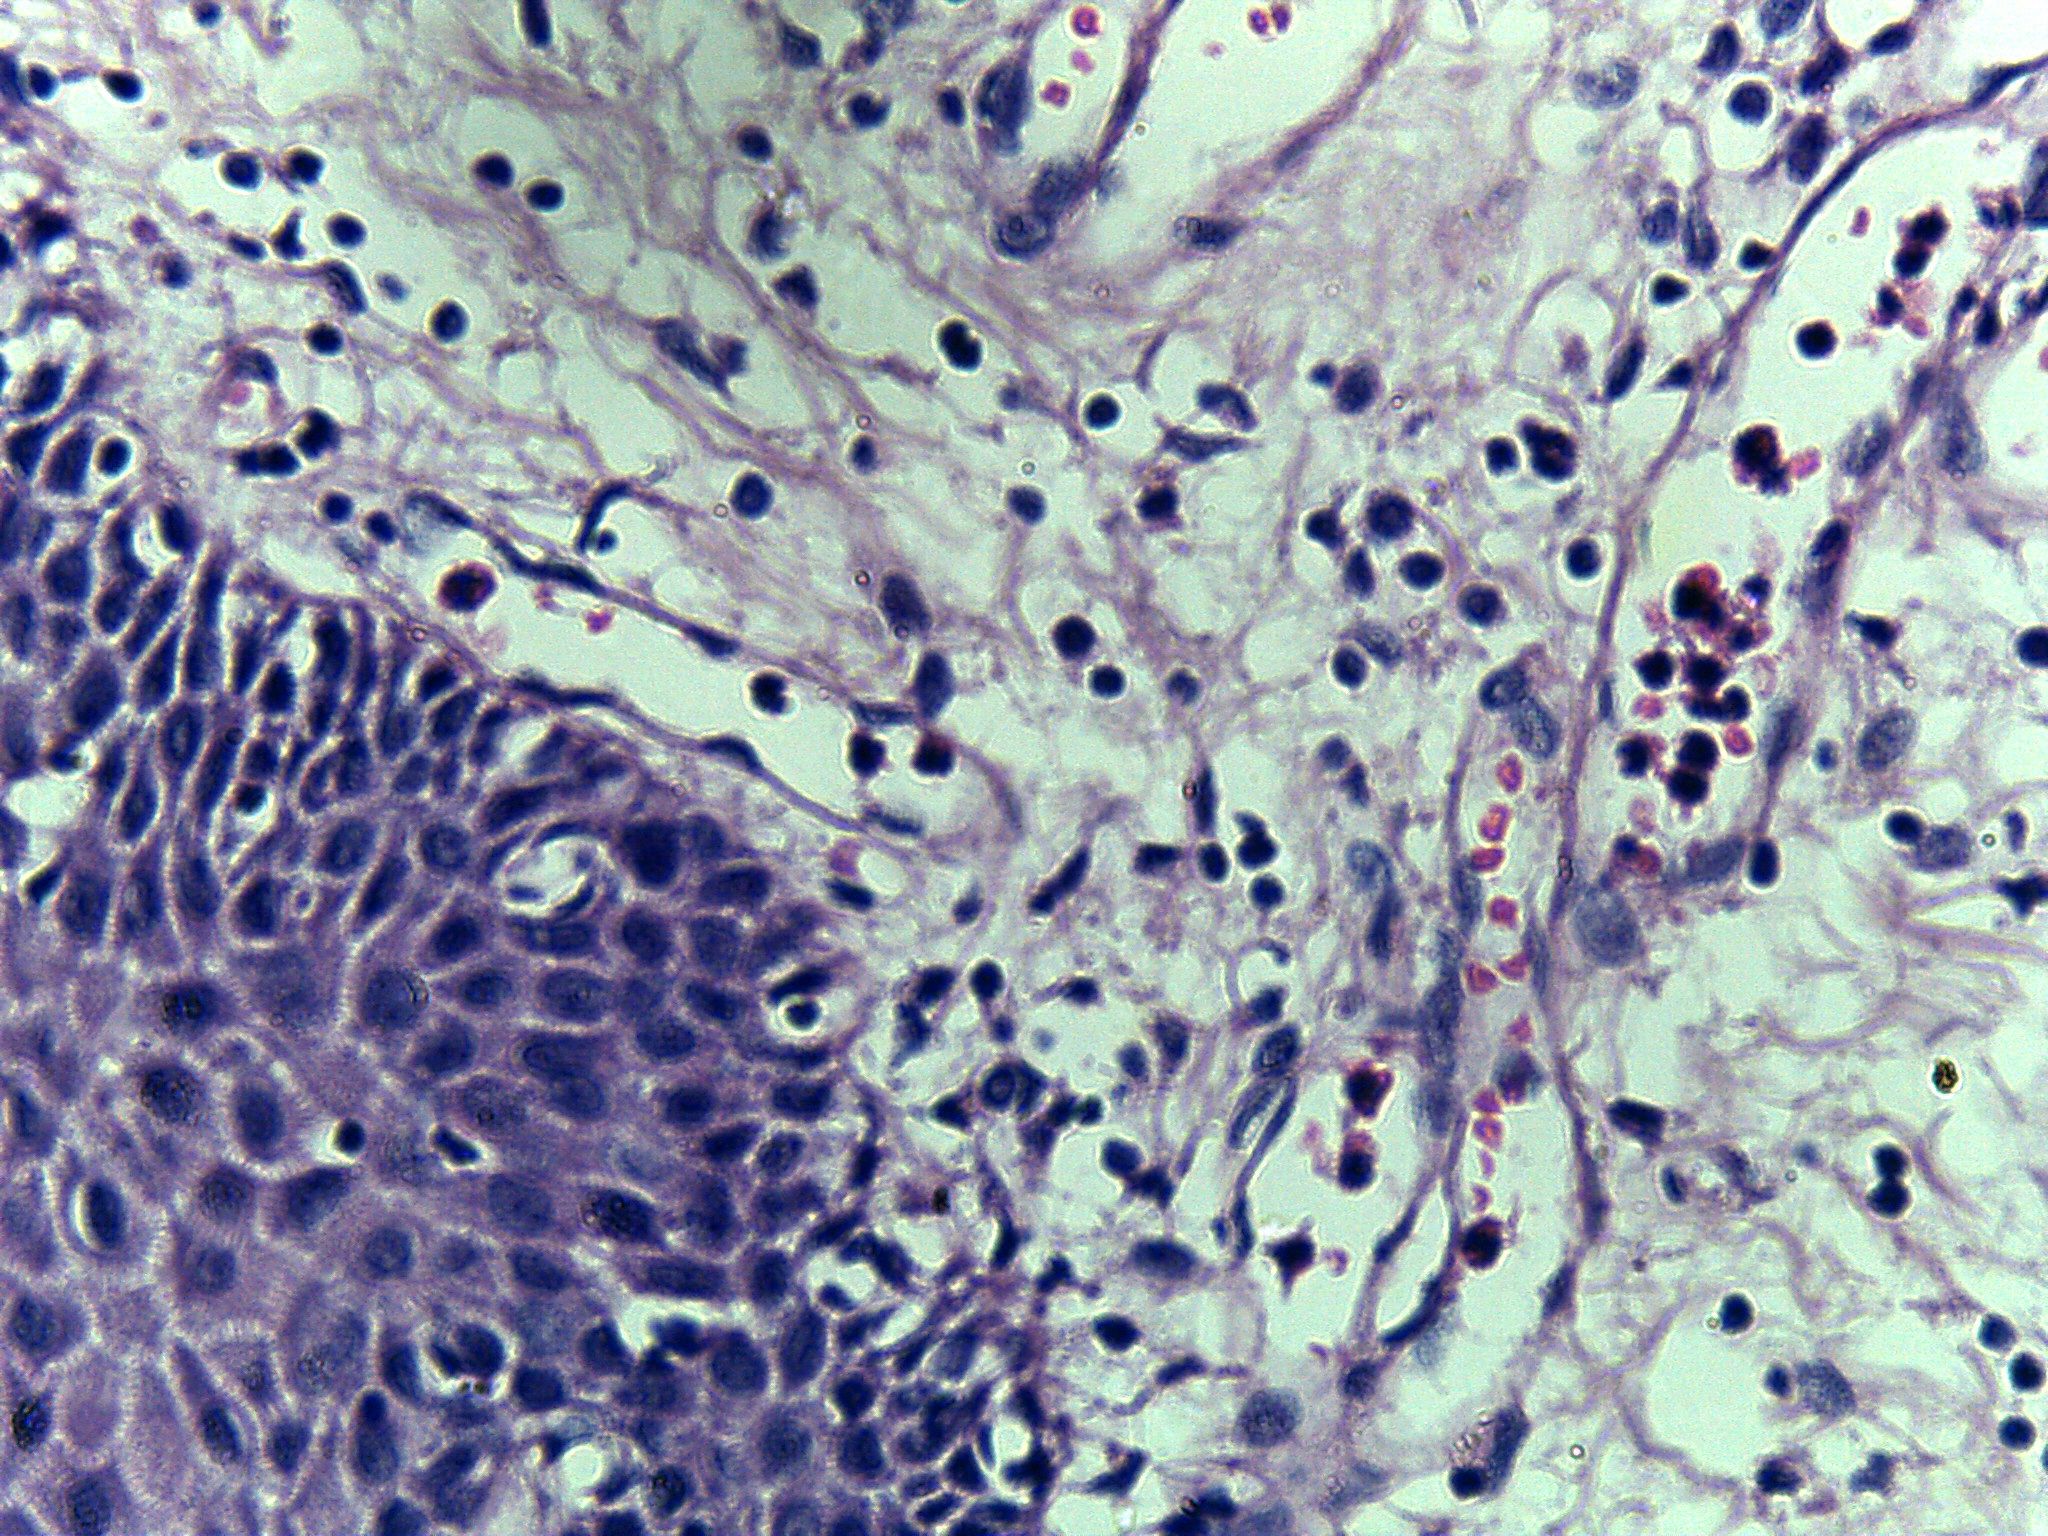
Diagnosis: Normal